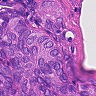
Metastatic tissue present: yes